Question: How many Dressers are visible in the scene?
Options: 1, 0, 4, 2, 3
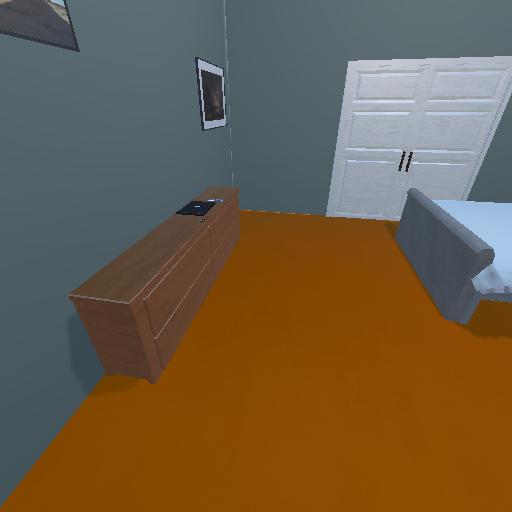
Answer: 1